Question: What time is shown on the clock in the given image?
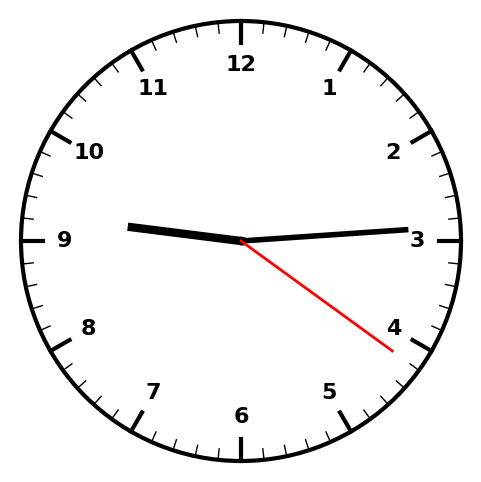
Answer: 09:14:21